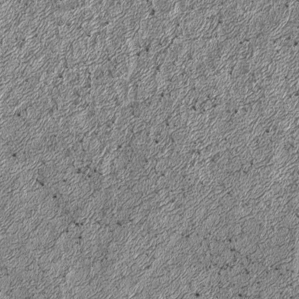
Label: frost